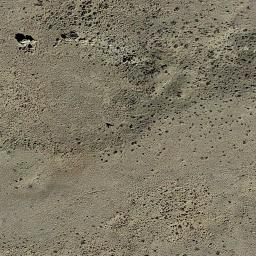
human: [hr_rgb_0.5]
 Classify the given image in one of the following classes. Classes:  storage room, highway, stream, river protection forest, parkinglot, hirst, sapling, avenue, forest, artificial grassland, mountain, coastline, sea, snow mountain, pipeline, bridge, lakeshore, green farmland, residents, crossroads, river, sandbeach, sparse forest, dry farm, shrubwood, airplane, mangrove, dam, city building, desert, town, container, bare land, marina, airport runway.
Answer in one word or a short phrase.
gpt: bare land